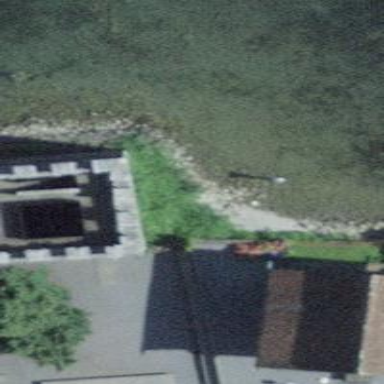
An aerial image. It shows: Historic building near man-made tower.